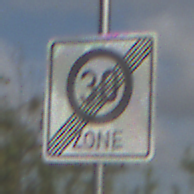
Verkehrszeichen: EndeZone30
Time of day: MorningAfternoon
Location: Outdoor (Nature)
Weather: PartlyCloudy
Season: NotSpecified
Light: Natural